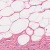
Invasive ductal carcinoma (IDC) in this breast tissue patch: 0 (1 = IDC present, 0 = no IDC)